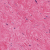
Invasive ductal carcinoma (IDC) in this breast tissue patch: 0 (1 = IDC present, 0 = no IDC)